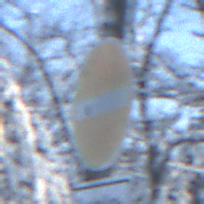
Verkehrszeichen: VerbotDerEinfahrt
Zusatzzeichen unten: SonstigeFahrzeugePersonengruppenFrei1
Umgebung: Outdoor, Nature
Tageszeit: MorningAfternoon
Wetter: Clear
Licht: Natural
Jahreszeit: Winter
Kontrast: LowContrast